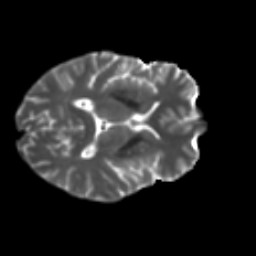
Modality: T2w
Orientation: axial
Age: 37
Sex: male
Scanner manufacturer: ge
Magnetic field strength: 3 T
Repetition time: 7.8 s
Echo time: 0.061 s